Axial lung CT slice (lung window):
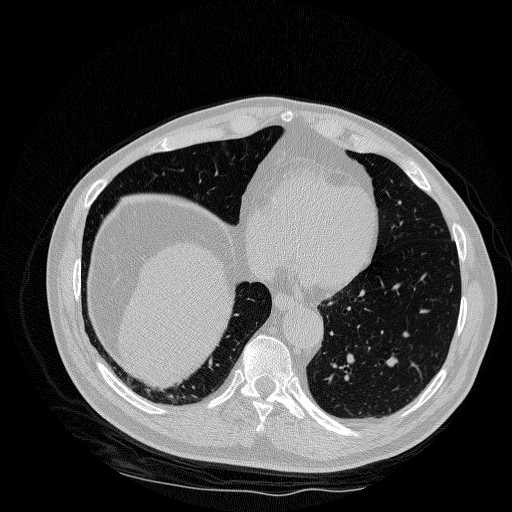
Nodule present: no